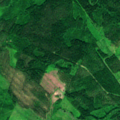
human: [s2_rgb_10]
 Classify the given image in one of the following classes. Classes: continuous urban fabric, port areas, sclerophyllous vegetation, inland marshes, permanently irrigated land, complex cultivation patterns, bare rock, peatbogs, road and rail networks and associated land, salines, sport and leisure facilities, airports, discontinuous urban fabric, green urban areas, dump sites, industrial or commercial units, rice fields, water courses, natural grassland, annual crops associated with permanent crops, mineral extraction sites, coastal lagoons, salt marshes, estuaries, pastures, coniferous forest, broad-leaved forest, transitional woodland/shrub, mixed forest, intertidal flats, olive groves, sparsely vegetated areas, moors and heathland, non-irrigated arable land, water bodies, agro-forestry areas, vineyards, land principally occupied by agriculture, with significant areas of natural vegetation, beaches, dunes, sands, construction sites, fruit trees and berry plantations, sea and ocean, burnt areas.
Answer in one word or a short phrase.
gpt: coniferous forest, mixed forest, transitional woodland/shrub